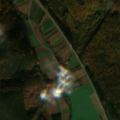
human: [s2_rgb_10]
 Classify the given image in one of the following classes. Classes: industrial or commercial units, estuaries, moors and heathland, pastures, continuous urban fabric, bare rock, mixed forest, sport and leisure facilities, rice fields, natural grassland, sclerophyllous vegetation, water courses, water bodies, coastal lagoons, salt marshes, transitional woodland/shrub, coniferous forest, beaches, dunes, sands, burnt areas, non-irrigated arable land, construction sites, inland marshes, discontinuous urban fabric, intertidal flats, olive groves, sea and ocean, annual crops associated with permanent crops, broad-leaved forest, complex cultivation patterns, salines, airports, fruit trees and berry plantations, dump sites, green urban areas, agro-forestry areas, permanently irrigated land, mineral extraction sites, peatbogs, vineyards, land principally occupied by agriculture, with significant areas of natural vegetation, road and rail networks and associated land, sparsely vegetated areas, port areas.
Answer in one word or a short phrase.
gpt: non-irrigated arable land, coniferous forest, mixed forest